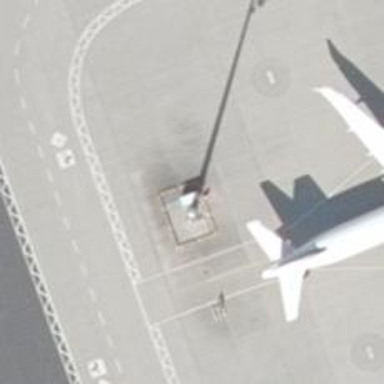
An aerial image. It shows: Mast structure.